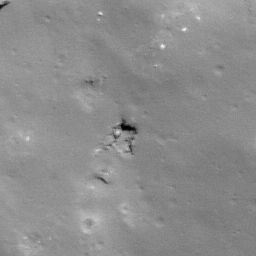
Pit: Oday 2
Host crater: Oday
Host type: impact_melt
Lunar coordinates: latitude -30.946, longitude 158.064